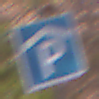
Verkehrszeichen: Parkhaus
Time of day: Midday
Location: Outdoor (Nature)
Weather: Overcast
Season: Autumn
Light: Natural